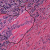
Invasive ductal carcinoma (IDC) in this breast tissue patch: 1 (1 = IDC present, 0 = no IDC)